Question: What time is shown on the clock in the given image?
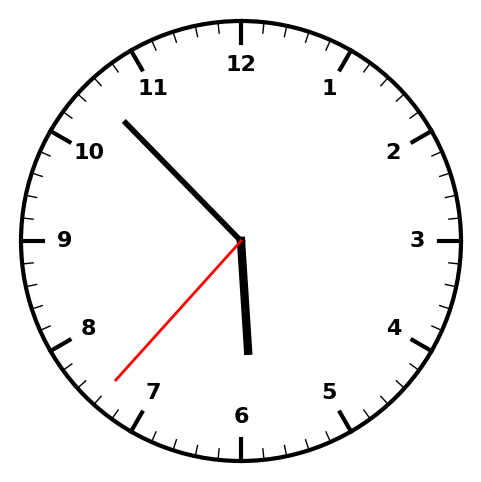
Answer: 05:52:37